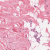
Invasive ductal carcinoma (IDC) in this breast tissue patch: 0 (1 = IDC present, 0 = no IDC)